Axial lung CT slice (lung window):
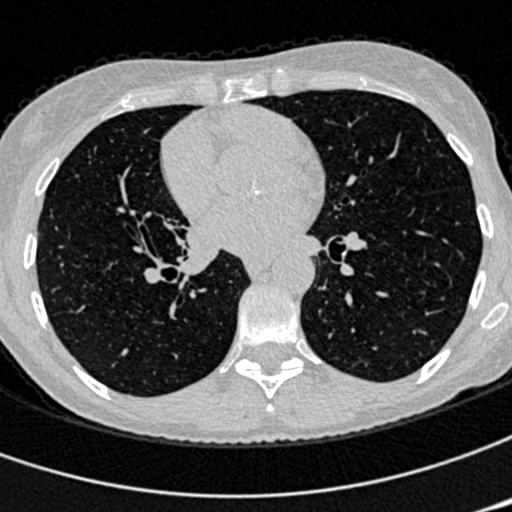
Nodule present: no